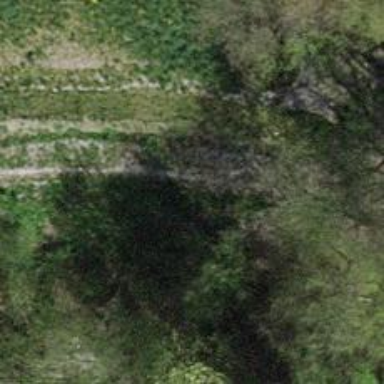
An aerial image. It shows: Unpaved path.